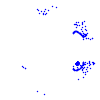
Particle: kaon